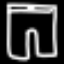
Label: pants